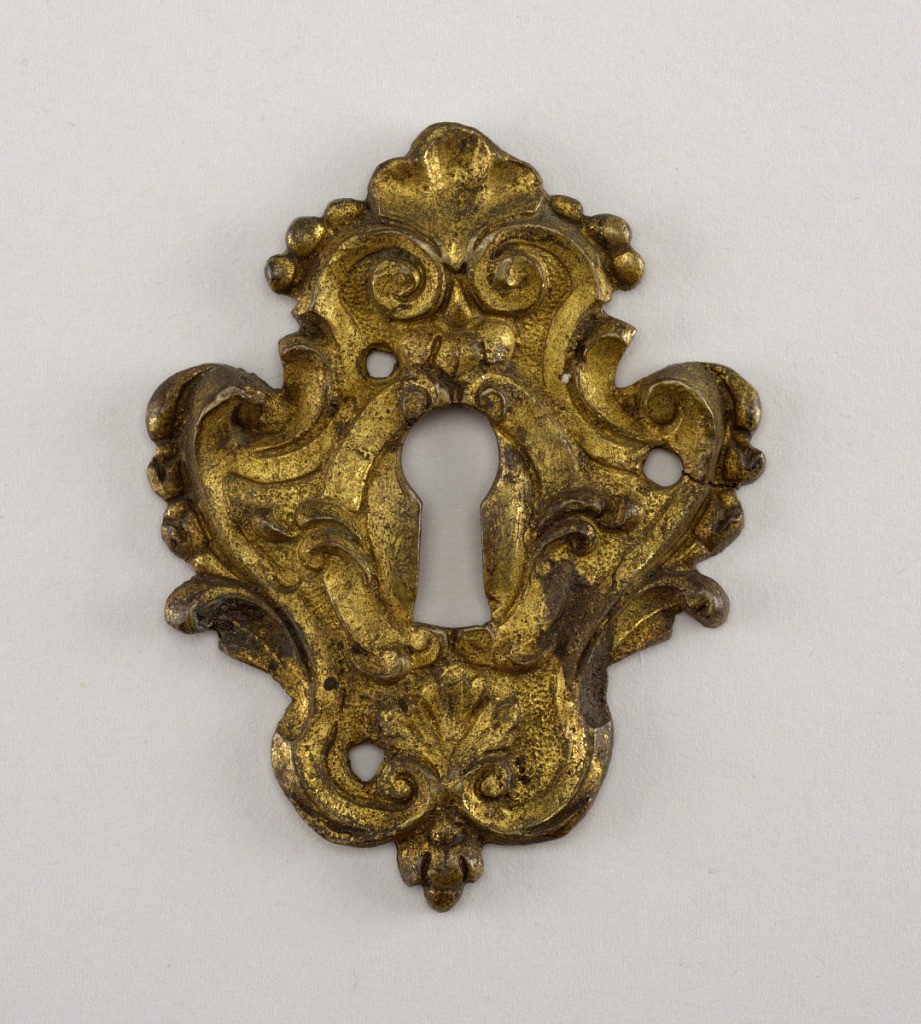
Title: Mount
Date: ca. 1700
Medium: bronze (gilt), gold
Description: In form of cartouche, with shaped outline.